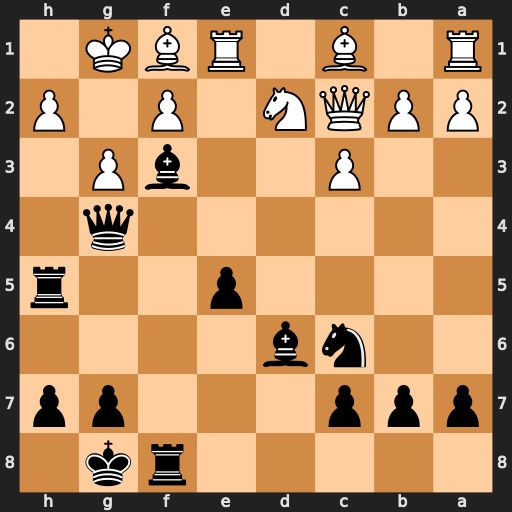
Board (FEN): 5rk1/ppp3pp/2nb4/4p2r/6q1/2P2bP1/PPQN1P1P/R1B1RBK1
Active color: b
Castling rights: -
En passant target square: -
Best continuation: Qxg3+ fxg3 Bc5+ Re3 Bxe3#